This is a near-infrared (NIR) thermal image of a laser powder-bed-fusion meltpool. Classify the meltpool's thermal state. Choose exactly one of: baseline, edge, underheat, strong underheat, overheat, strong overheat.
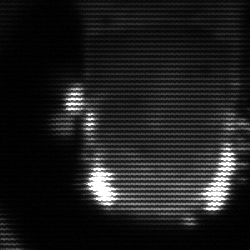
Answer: baseline